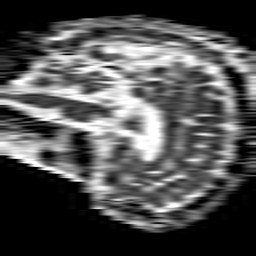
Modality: ADC
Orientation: sagittal
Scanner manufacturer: philips
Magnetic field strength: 1.5 T
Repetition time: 4.6 s
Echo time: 0.08528 s